Question: Through the following query, I am able to get the total for the current month from a data table.
'''
SELECT SUM(MONTODEBITO) - SUM(MONTOCREDITO)
FROM PRUEBAOPEX
WHERE MONTH(FECHA) = 1 AND YEAR(FECHA) = 2021
'''
Since I am working inside a stored procedure, I have declared a variable that is equal to the following query.
'''
CREATE PROCEDURE SP_VALORS
(@NIVEL VARCHAR(15),
@MES INT,
@ANO INT)
AS
BEGIN
DECLARE @TOTALMESACTUAL FLOAT, @TOTALMESPASADO FLOAT
SET @TOTALMESACTUAL = (SELECT SUM(MONTODEBITO) - SUM(MONTOCREDITO)
FROM PRUEBAOPEX
WHERE MONTH(FECHA) = @MES
AND YEAR(FECHA) = @ANO)
END
'''
When executing the procedure, it returns the value correctly.

I also need to declare another variable that displays the total for the month before the month I pass as a parameter in my procedure.
I have the following example:
'''
SELECT SUM(MONTODEBITO) - SUM(MONTOCREDITO)
FROM PRUEBAOPEX
WHERE MONTH(FECHA) = 2-1 AND YEAR(FECHA) = 2021
'''
When I send 2 (February) to 12 (December) as a parameter, it shows me correctly.
More than all my doubt is in the case of sending 1 (January) as a parameter. It should show me the total for December of the previous year. How could I declare this variable?
Thank you for any help you may receive.
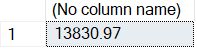
Answer: You should be using date boundaries, using syntax like 'WHERE MONTH(SomeDate) = @SomeMonthNumber'. This means you can make a SARGable query, you can easily apply better logic to the date boundary you want.
An easy way to get a date from a month and year value is to use 'DATEFROMPARTS'. As you want the whole of a specific month, you can use '1' for the day of the month.
After making some other changes, as there are some odd choices in your procedure (variables that are declared and not used, a lack of the procedure returning anything), I suspect you want something like this:
'''
--I have dropped the prefix as I recommend in the comments of your prior question.
CREATE PROCEDURE dbo.VALORS @NIVEL varchar(15), @MES int, @ANO int, @TOTALMESACTUAL float = NULL OUTPUT AS
BEGIN
SELECT @TOTALMESACTUAL = SUM(MONTODEBITO - MONTOCREDITO) --There's no need for a subquery here
FROM dbo.PRUEBAOPEX
WHERE FECHA >= DATEFROMPARTS(@ANO, @MES, 1)
AND FECHA < DATEADD(DAY, 1, DATEFROMPARTS(@ANO, @MES, 1));
END;
'''
If you wanted to get the month, you can easily apply a further 'DATEADD' to subtract a month from the expression ('DATEADD(MONTH, -1, <Expression>)').
'float''SUM(MONTODEBITO - MONTOCREDITO)'